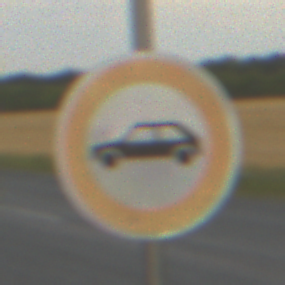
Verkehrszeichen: VerbotPersonenkraftwagen
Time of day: SunriseSunset
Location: Outdoor (RoadRail)
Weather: PartlyCloudy
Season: NotSpecified
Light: Natural